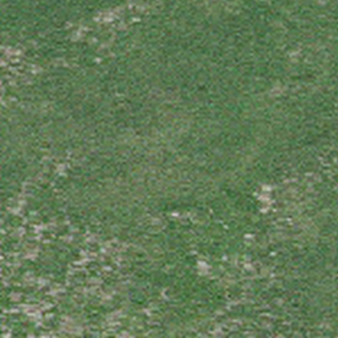
Label: other